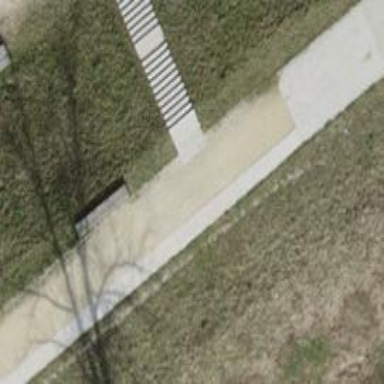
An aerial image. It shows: Concrete steps.